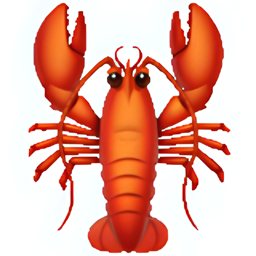
Name: lobster
Emoji: 🦞
Group: Food & Drink
Sub-group: food-marine